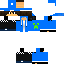
A male human skin with medium skin, wearing brown long hair dressed in a blue hoodie and black pants, featuring a closed mouth.